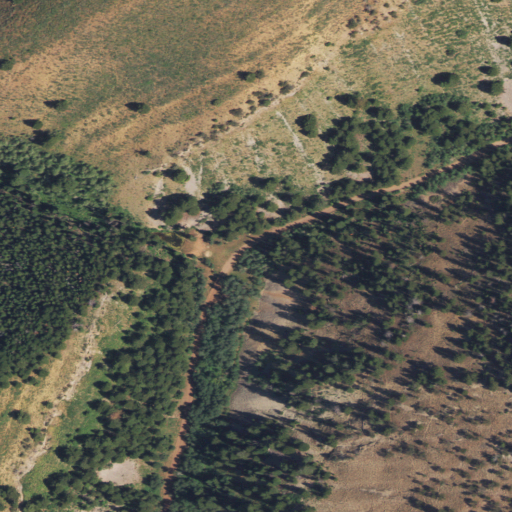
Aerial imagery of valley in Wyoming named Pole Canyon containing shrub and evergreen forest